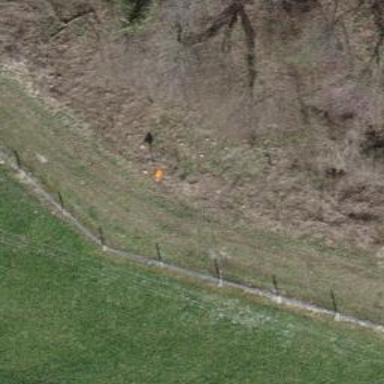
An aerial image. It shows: Aerial marker.